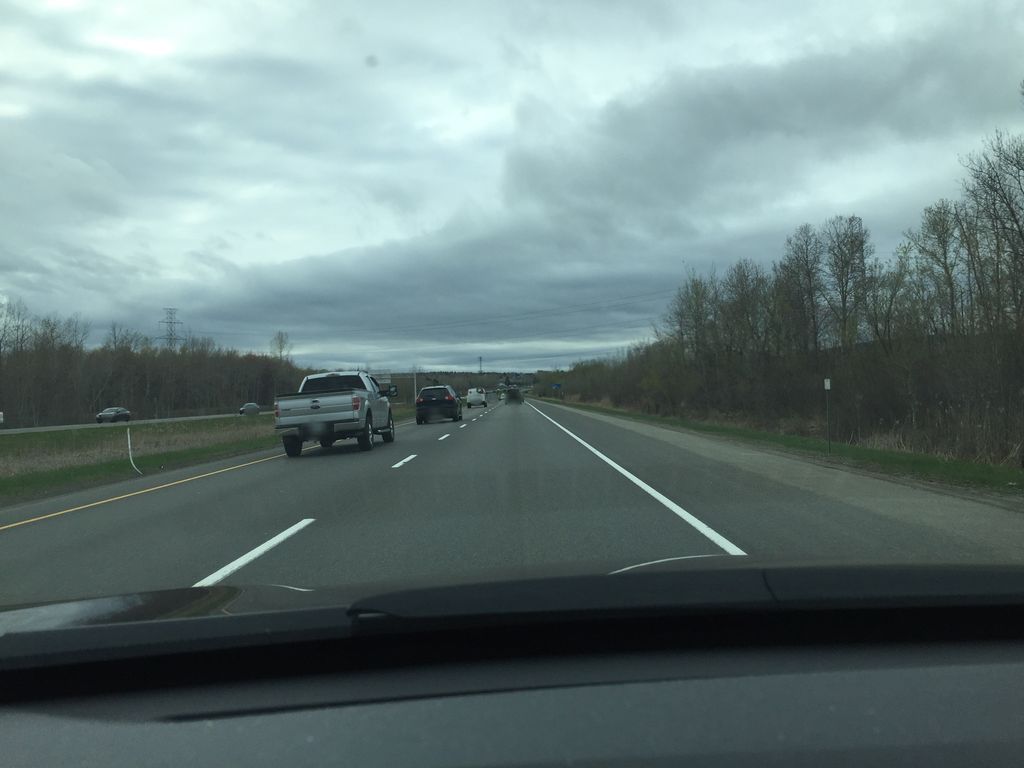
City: quebec_city